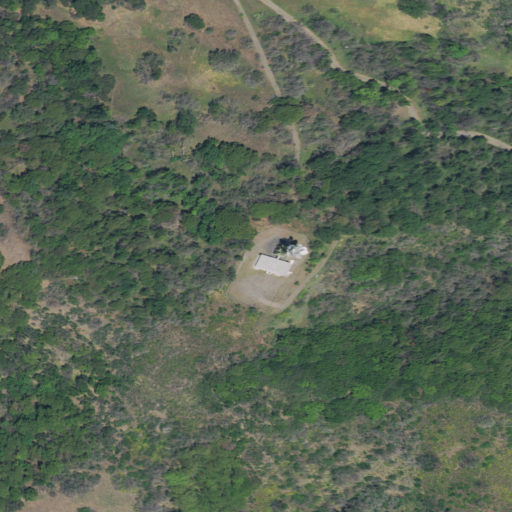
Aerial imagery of mountain in California named Red Mountain containing shrub, evergreen forest, grassland, mixed forest, deciduous forest, and high intensity development